Question: I am using RubyMine for Rails Development i want to use MongoDB for the database. I have installed MongoDB on my Ubuntu System. and installed the IDE's Plugin for Mongo as well. Still i am not able to set up a project with mongoDB support.

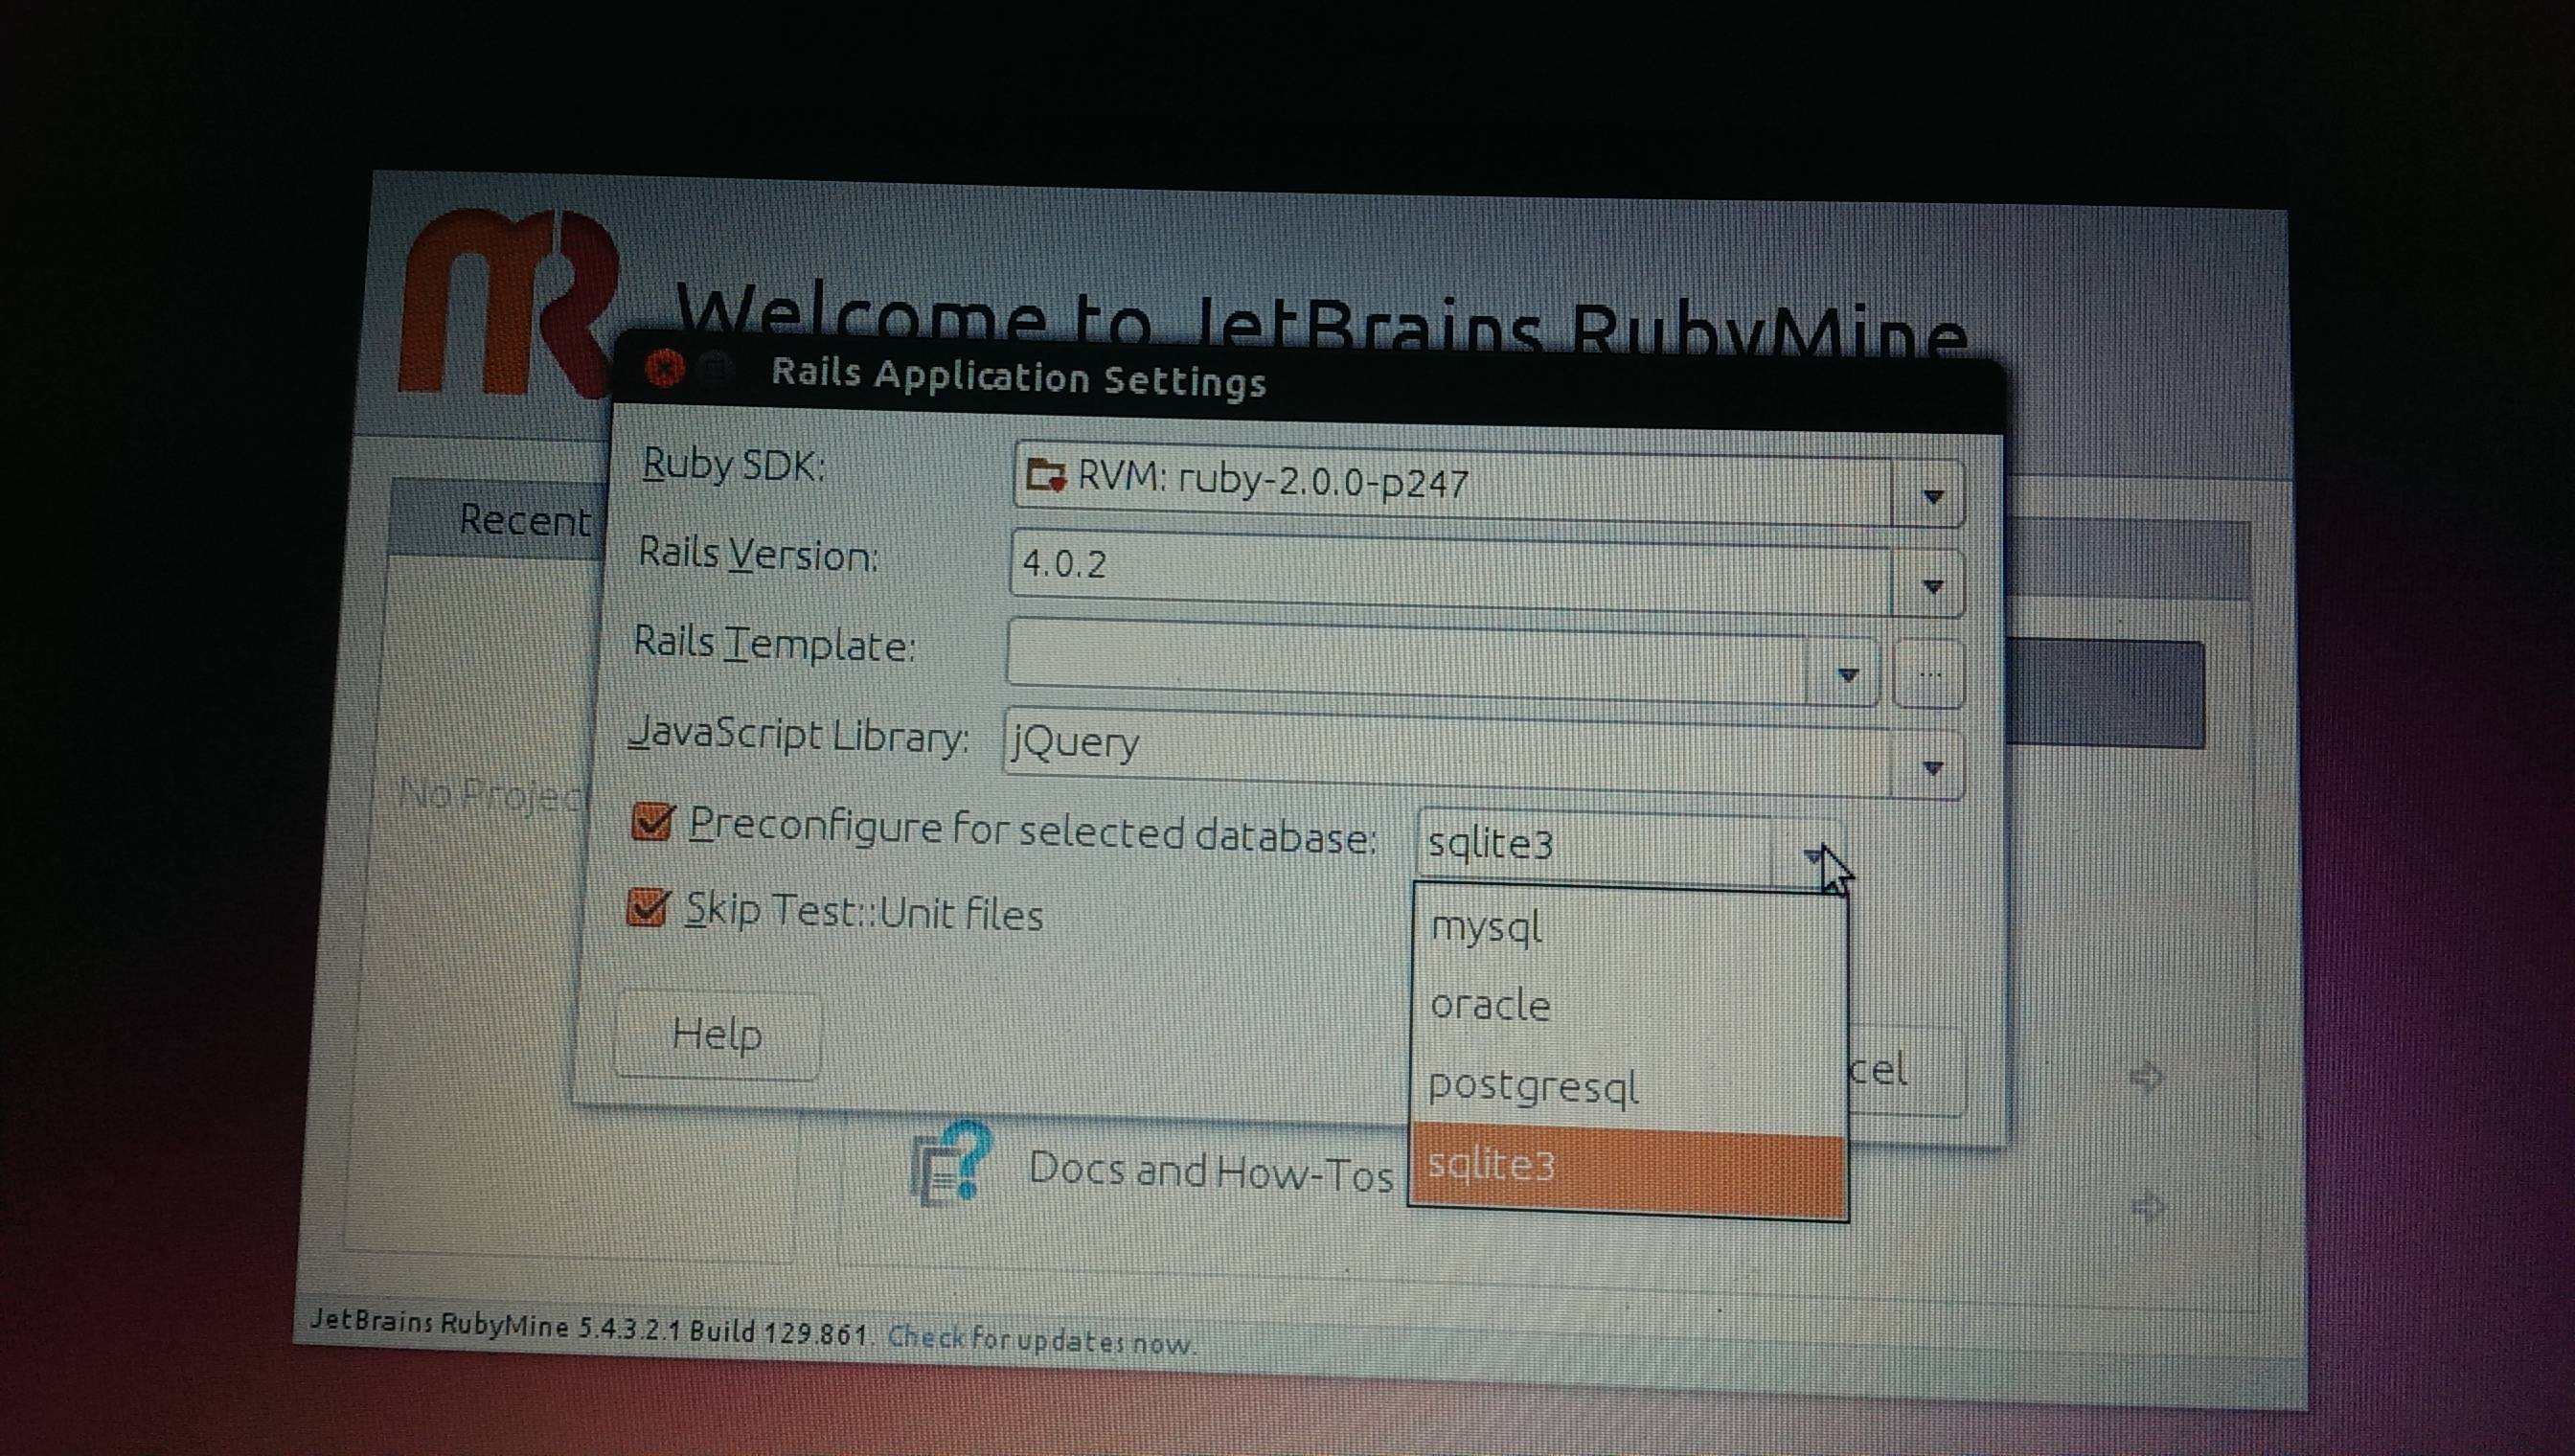
Answer: <URL> on a clean install to Ubuntu with RoR and MongoDB. Has you do all the configuration yourself though, no use of the plugin. This is a last resort.
Another useful doc <URL>. It is the MongoDB doc on installing on Ubuntu.
Did you restart RubyMine after installing the plugin? Log out / Restart from your current session on desktop?
When you installed MongoDB, did you use the default repo that came with Ubuntu or did you use the link mentioned above to install?
-Is the Mongo server actually running?
--Go to terminal and try 'sudo service mongodb restart'
---Try accessing the URI for administration. See <URL>